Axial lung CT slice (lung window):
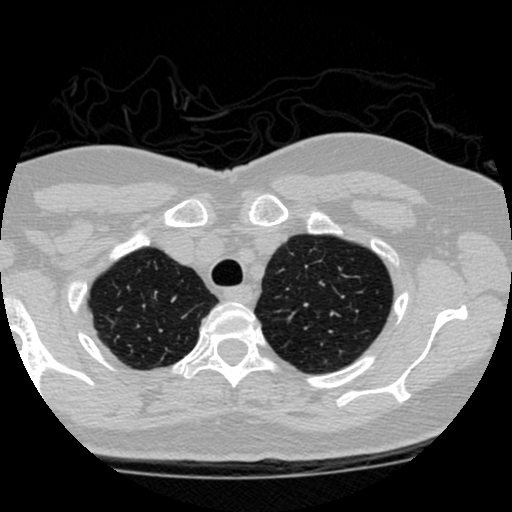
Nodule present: no